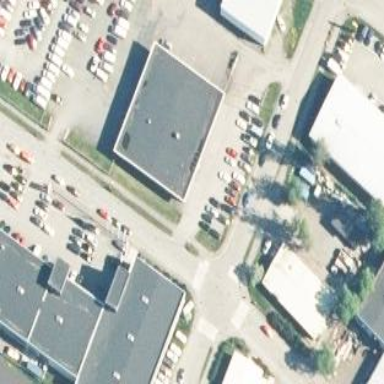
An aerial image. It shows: Building housing car shop.